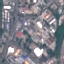
Land use / land cover: Industrial